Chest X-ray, AP view. Patient: 60 years old, sex F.
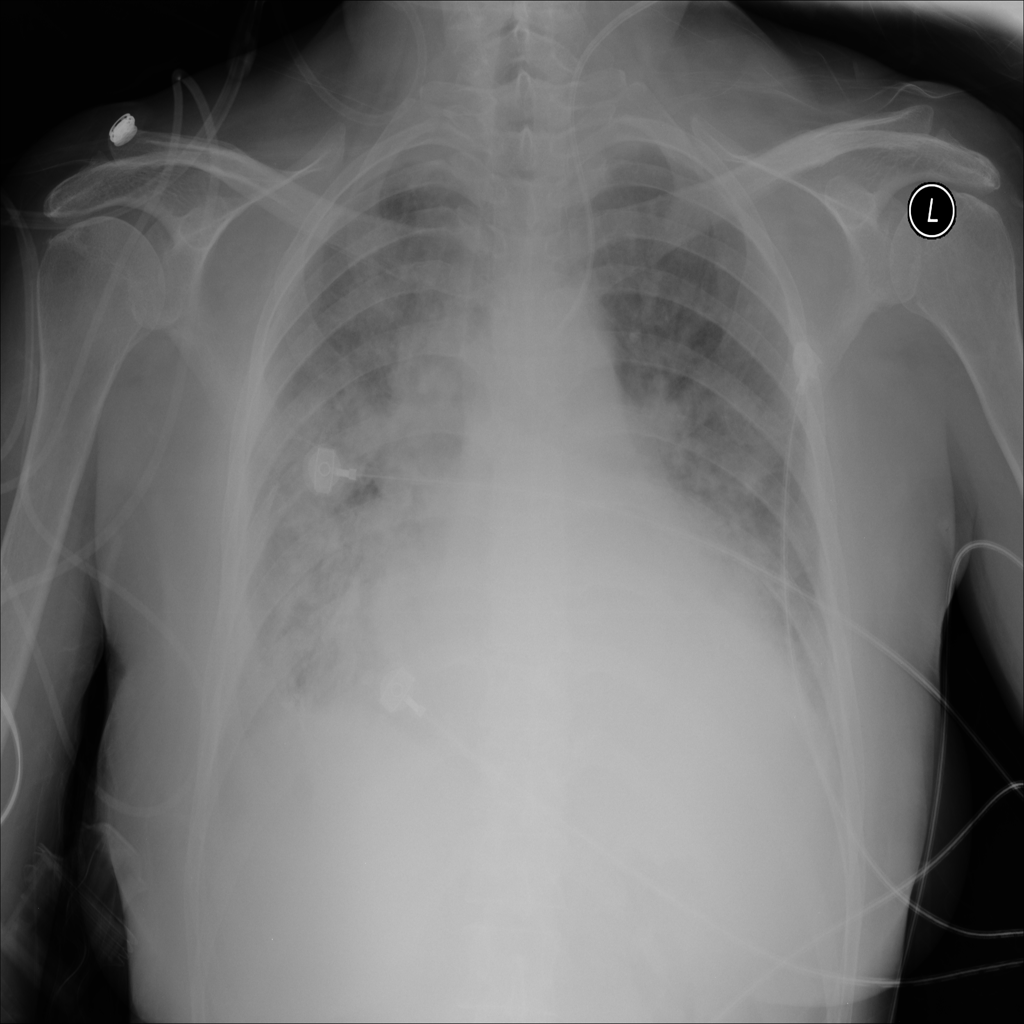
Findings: No Finding